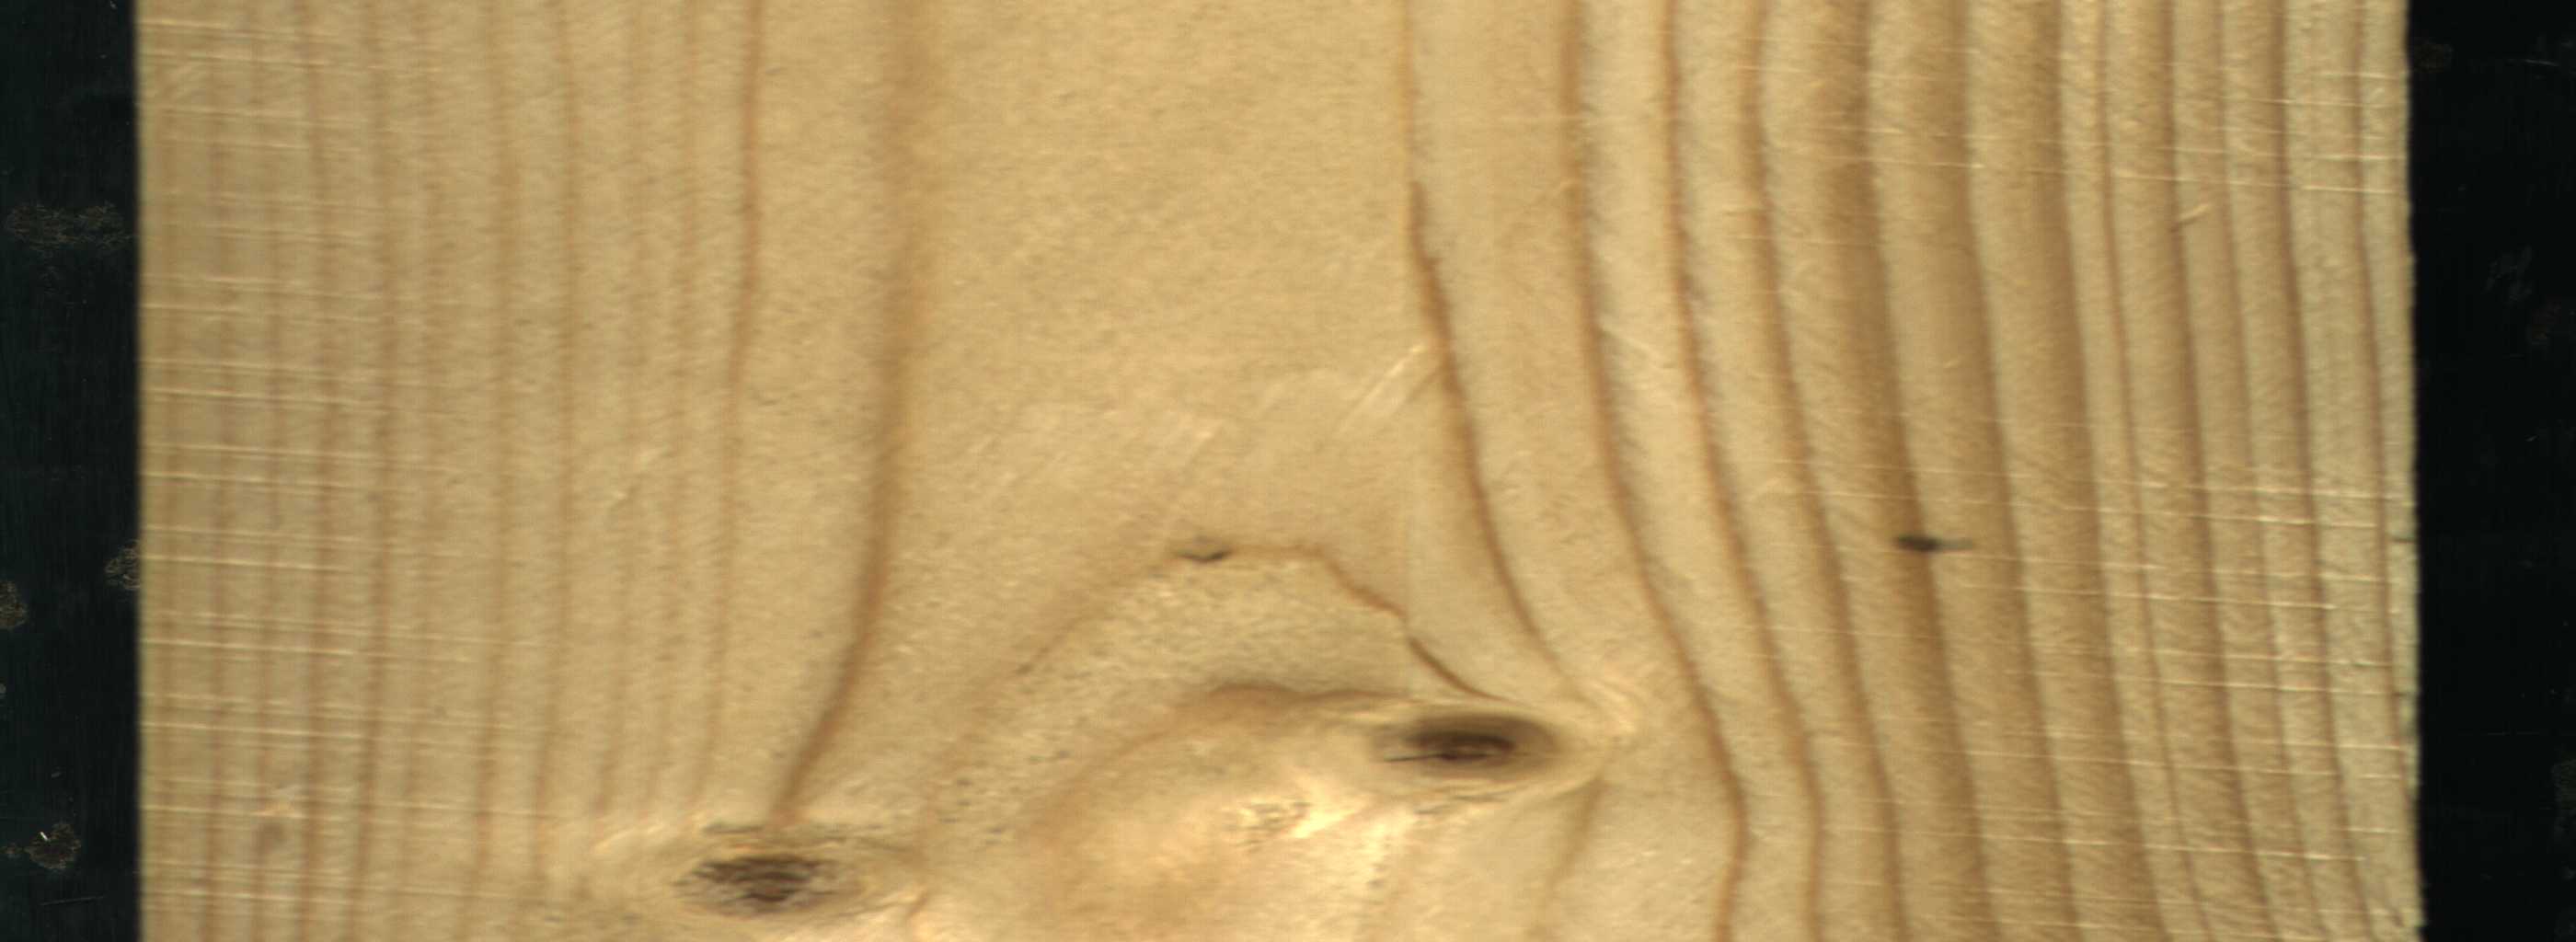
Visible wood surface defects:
knot_with_crack
Live_Knot